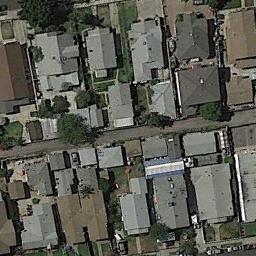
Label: dense_residential